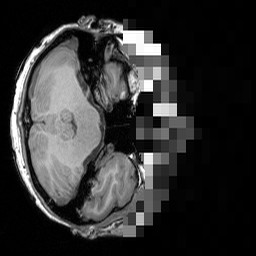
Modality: T1w
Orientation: axial
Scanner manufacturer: siemens
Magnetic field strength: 3 T
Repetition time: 1.5 s
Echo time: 0.00291 s